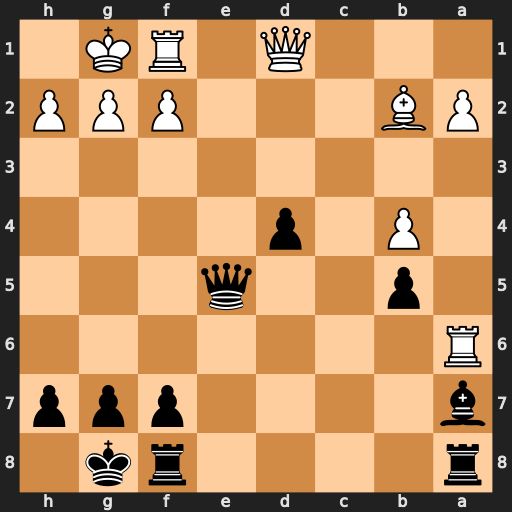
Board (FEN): r4rk1/b4ppp/R7/1p2q3/1P1p4/8/PB3PPP/3Q1RK1
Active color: b
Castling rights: -
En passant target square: -
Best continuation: Bb8 g3 Rxa6